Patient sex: M
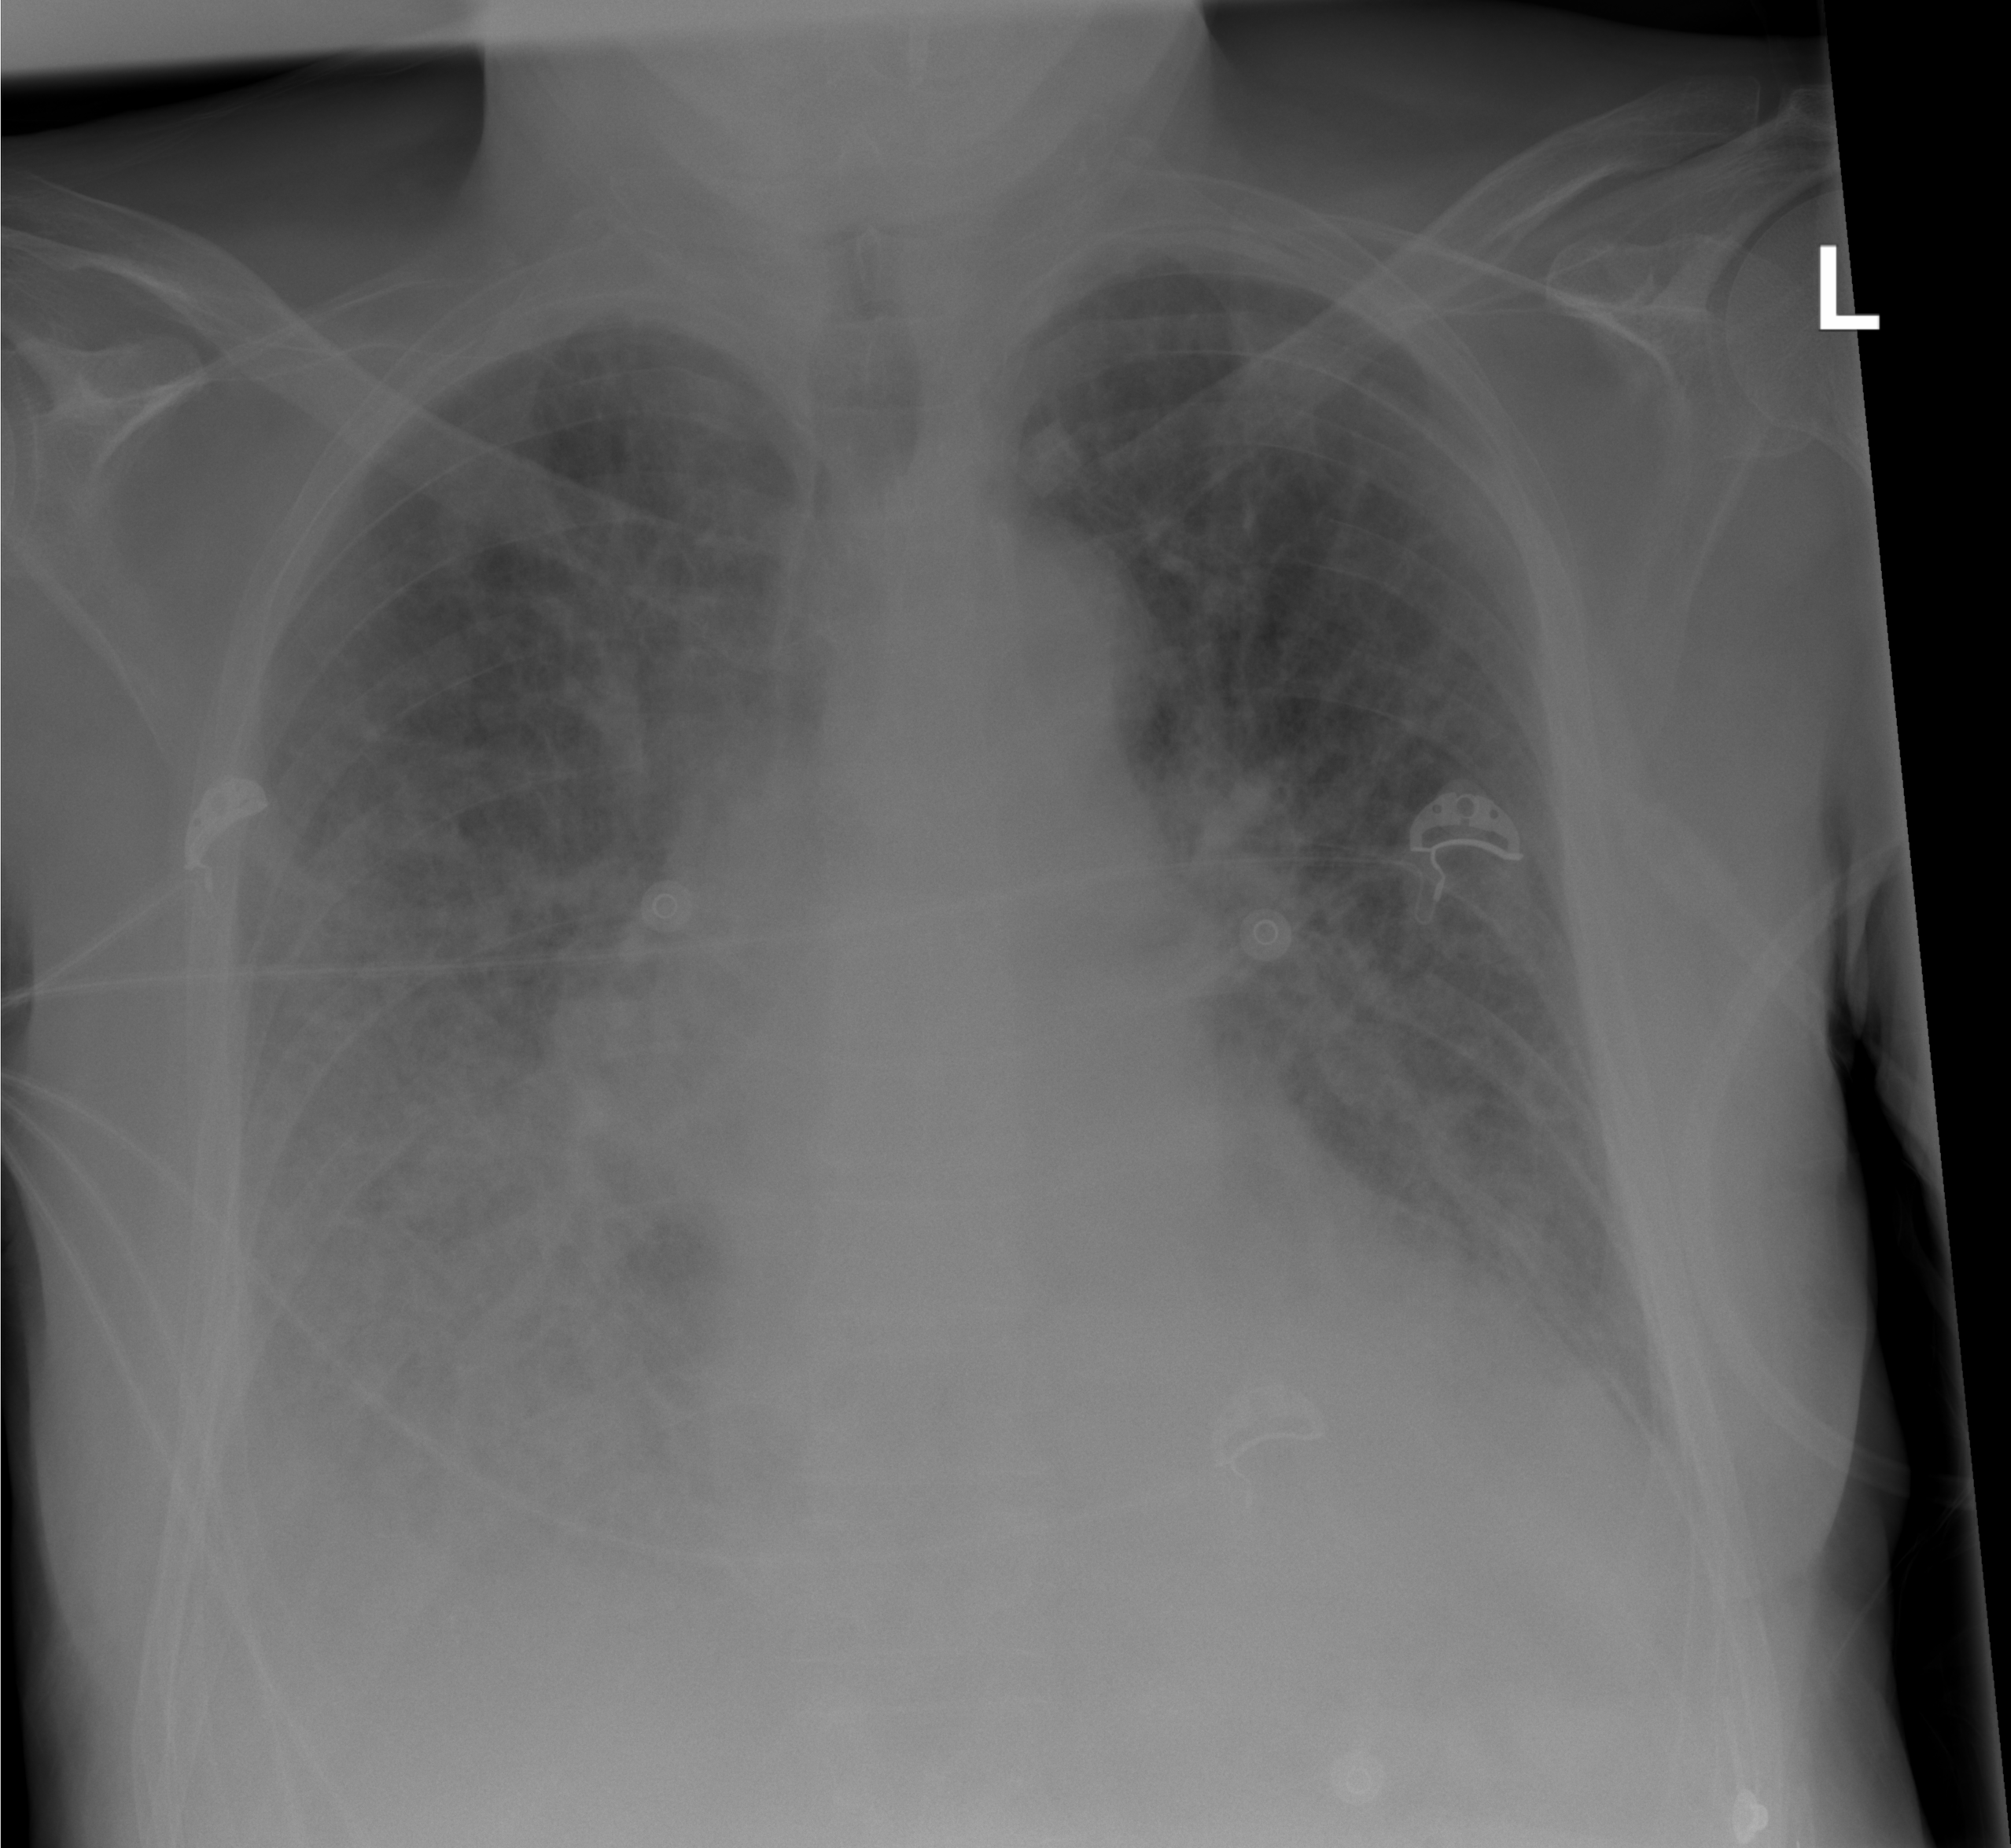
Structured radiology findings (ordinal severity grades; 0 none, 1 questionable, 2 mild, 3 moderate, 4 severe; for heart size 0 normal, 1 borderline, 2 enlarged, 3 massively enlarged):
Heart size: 2
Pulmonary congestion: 3
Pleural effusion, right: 3
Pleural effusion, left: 2
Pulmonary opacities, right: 2
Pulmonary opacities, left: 2
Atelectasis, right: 3
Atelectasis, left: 2